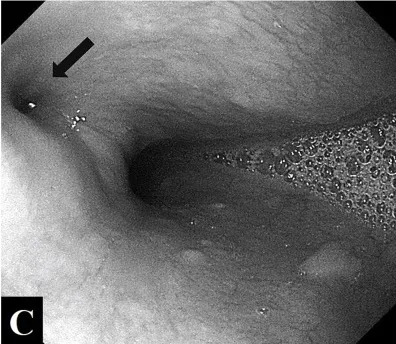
C. Upper gastrointestinal endoscopy shows ulcer on left lateral wall of upper thoracic esophagus (arrow).
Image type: endoscopy (gi_endoscopy)